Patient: sex F, age 73
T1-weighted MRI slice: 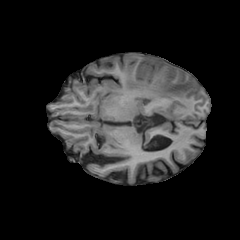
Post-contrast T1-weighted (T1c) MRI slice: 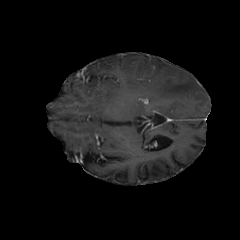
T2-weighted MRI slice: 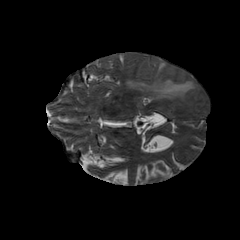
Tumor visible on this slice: yes
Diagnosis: Glioblastoma, IDH-wildtype
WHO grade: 4